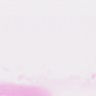
Metastatic tissue present: no